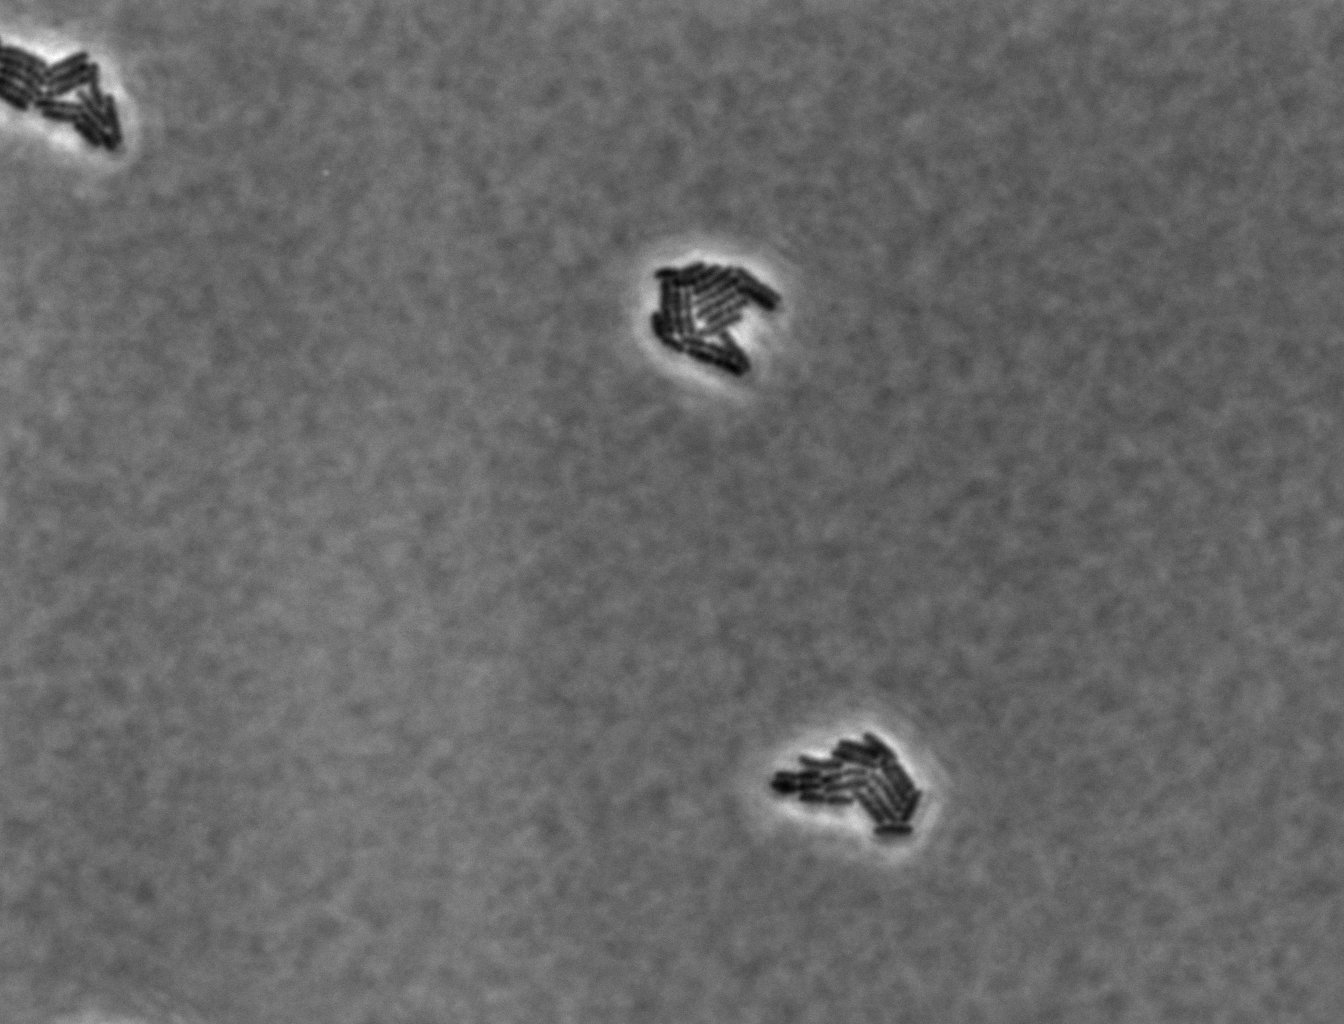
Defocused phase contrast microscopy, 60x objective, 3 h incubation